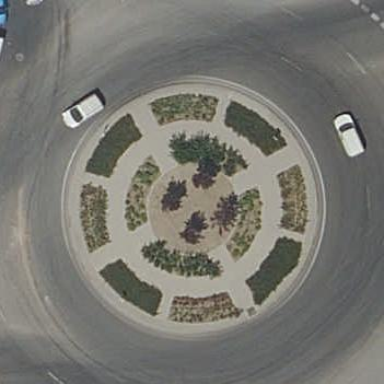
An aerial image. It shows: Secondary road leading to roundabout.